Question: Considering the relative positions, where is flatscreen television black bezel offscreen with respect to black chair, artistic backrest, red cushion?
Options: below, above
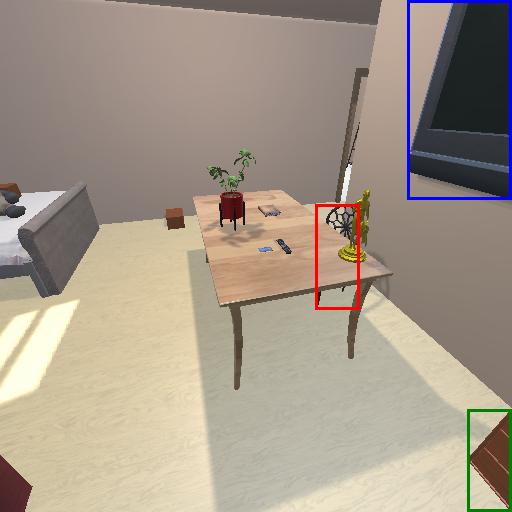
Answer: below